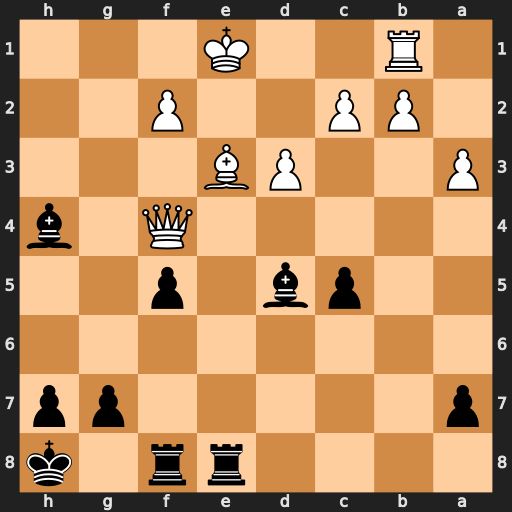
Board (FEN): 4rr1k/p5pp/8/2pb1p2/5Q1b/P2PB3/1PP2P2/1R2K3
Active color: b
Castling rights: -
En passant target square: -
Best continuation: g5 Qd6 f4 Kd2 fxe3+